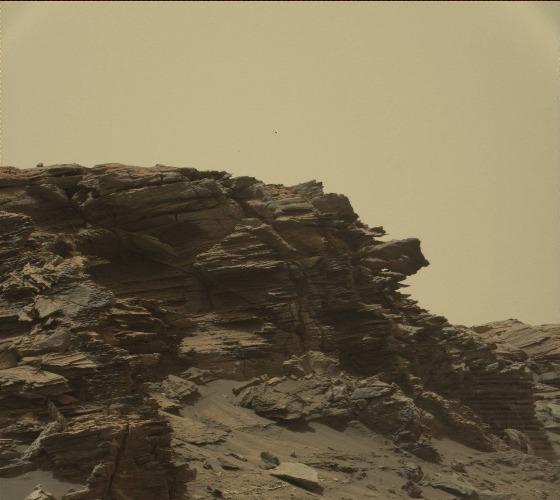
Terrain classes present: Bedrock, Rock, Shadow, Sky / Distant Mountains